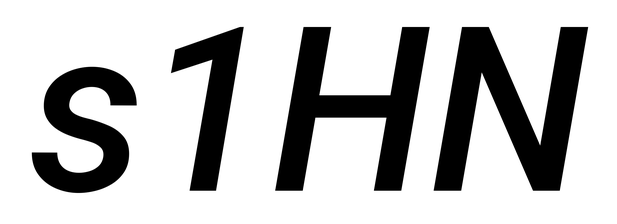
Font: Roboto-Italic_Medium_Italic